【题型】解答题　【知识点】平面几何　【难度】easy
如图，已知 $\triangle ABC$ 中，$DE \parallel BC, AD=2, DB=4$，设 $\overrightarrow{BA}=\vec{a},\ \overrightarrow{BC}=\vec{b}$。

\noindent (1) 求 $\overrightarrow{AE}$ 关于 $\vec{a}$，$\vec{b}$ 的分解式；

\noindent (2) 连接 $BE$，在图中作出向量 $\overrightarrow{BE}$ 分别在 $\vec{a}$，$\vec{b}$ 方向上的分向量。（不要求写作法，但要保留作图痕迹，并写明结论）
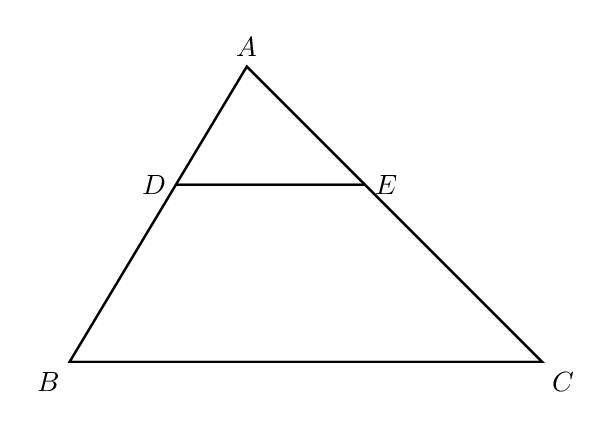
【解答】
\noindent \textbf{【详解】}
(1) 解：$\because \overrightarrow{BA}=\vec{a}$，$\overrightarrow{BC}=\vec{b}$，
$\therefore \overrightarrow{AB}=-\overrightarrow{BA}=-\vec{a}$，
$\therefore \overrightarrow{AC}=\overrightarrow{AB}+\overrightarrow{BC}=-\vec{a}+\vec{b}$，
$\because DE \parallel BC$，
$\therefore \angle ADE = \angle B$，$\angle AED = \angle C$，
$\therefore \triangle ABC \backsim \triangle ADE$，
$\therefore \dfrac{AD}{AB} = \dfrac{AE}{AC} = \dfrac{2}{2+4} = \dfrac{1}{3}$，则$AE = \dfrac{1}{3}AC$，
$\therefore \overrightarrow{AE} = \dfrac{1}{3}\overrightarrow{AC} = \dfrac{1}{3}(-\vec{a}+\vec{b}) = -\dfrac{1}{3}\vec{a}+\dfrac{1}{3}\vec{b}$，
故答案为：$-\dfrac{1}{3}\vec{a}+\dfrac{1}{3}\vec{b}$；

(2) 解：如图所示：

向量$\overrightarrow{BE}$分别在$\vec{a}$、$\vec{b}$方向上的分向量为$\overrightarrow{BD}$、$\overrightarrow{BG}$．

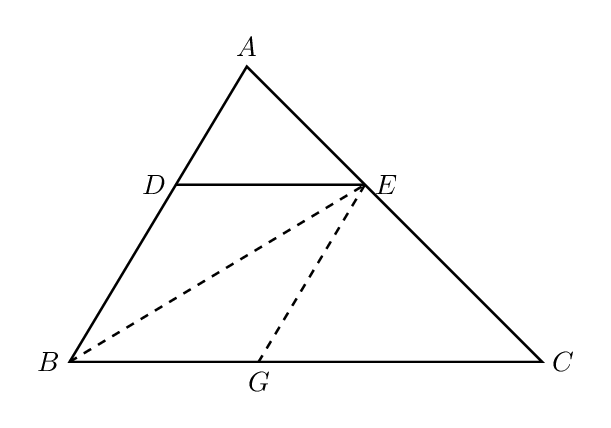